Question: '''
<script type="text/javascript">
function getLocation() {
if (navigator.geolocation) {
navigator.geolocation.getCurrentPosition(getPostion);
}
}
function getPostion(position) {
var currentLat = position.coords.latitude;
var currentLon = position.coords.longitude;
alert(currentLat);
document.forms[0].lat.value = "123";
alert(document.forms[0].lat.value);
document.forms[1].lon.value = currentLon;
alert(document.forms[1].lon.value);
}
</script>
<input type="hidden" name="lat">
<input type="hidden" name="lon">
<asp:TextBox ID="status" runat="server" CssClass="text" MaxLength="100" Columns="40" TextMode="MultiLine"></asp:TextBox>
<asp:Button ID="textSubmit" runat="server" CssClass="textSubmit" Text="submit" OnClientClick="getLocation()" OnClick="Post" />
protected void Post(object sender, EventArgs e)
{
string latitude = Request.Form["lat"].ToString();
string longitude = Request.Form["lon"].ToString();
string text = status.Text.Trim().ToString();//breakpoint here
string connectionString = WebConfigurationManager.ConnectionStrings["DefaultConnection"].ConnectionString;
SqlConnection con = new SqlConnection(connectionString);
try
{
con.Open();
SqlCommand cmd = new SqlCommand("INSERT INTO [dbo].[Locations] VALUES('jshmqjw'," + Convert.ToDouble(latitude) + ", " + Convert.ToDouble(longitude) + ",CONVERT(varchar(100), GETDATE(), 20), 'text' )", con);
cmd.ExecuteNonQuery();
}
catch (Exception err)
{
Response.Write("<script>alert('Error reading The database. " + err.Message + "') </script>");
}
finally
{
con.Close();
}
}
'''

i want to send variable from javascript to C#.
i use hidden field to store value first and then in C# use request.form["name"] to get the value. But after i set a breakpoint after one line, it turns out that the variables are null.
can anyone help!~
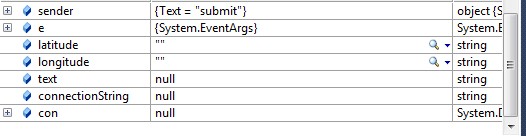
Answer: This should solve your problem:
Replace your html hidden fields with:
'''
<asp:HiddenField ID="lat" runat="server"/>
<asp:HiddenField ID="lon" runat="server"/>
'''
Then in your getPosition()-
'''
document.getElementById('<%= lat.ClientID %>').value= currentLat ;
document.getElementById('<%= lon.ClientID %>').value= currentLon ;
'''
And in code behind:
'''
string latitude = lat.Value;
string longitude = lon.Value;
'''